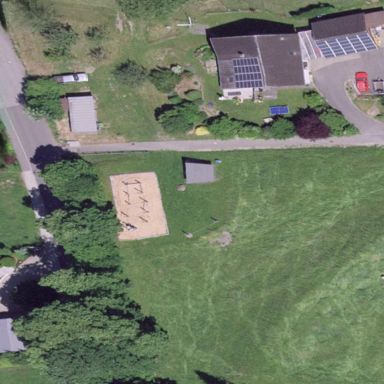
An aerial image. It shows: Playground area for leisure land.